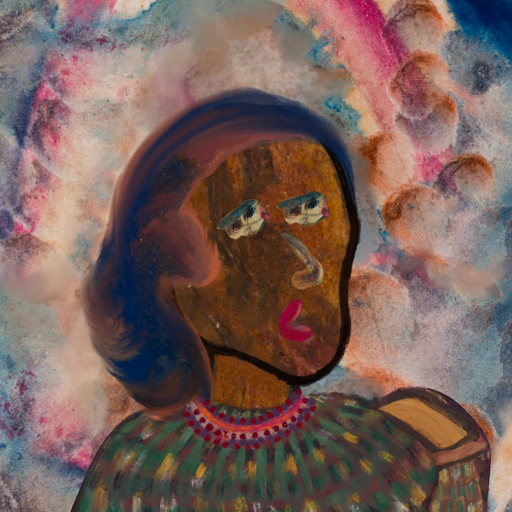
Background: Rupkatha, Head And Neck Side: Mosgoul, Face Side: Pipe, Bust: After_Raid, Hair Side: Mother_And_Son_Son, Head Accessory: Blank, Second Necklace: Blank, Necklace: Roy_Bahadur, Baby: Blank